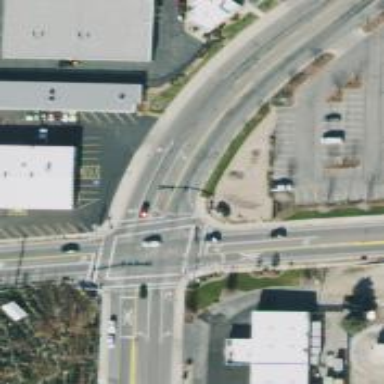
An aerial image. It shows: Crossing with marked lines on the road.